Question: I want to add a library to my gradle but this library should be like this
'''
dependencies {
compile fileTree(dir: 'libs', include: ['*.jar'])
compile 'com.android.support:appcompat-v7:23.1.1'
compile 'com.android.support:design:23.1.0'
compile 'com.github.clans:fab:1.6.2'
}
'''
but when I copy this code my whole program will changes like this
errors comes I really don't know why.

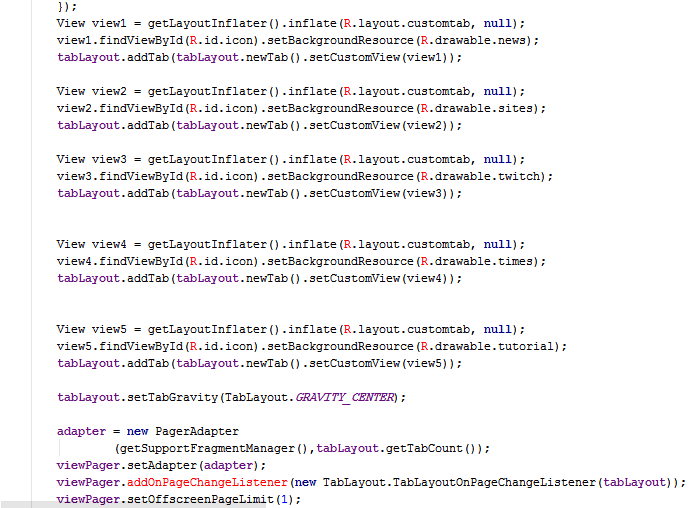
Answer: You need to use same version of support library
'''
compile 'com.android.support:appcompat-v7:23.1.1'
compile 'com.android.support:design:23.1.1'
'''
Then
'Clean-Rebuild-Run' your project